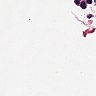
Metastatic tissue present: no